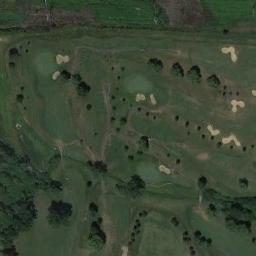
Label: golf_course